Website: apple
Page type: customer-info-address
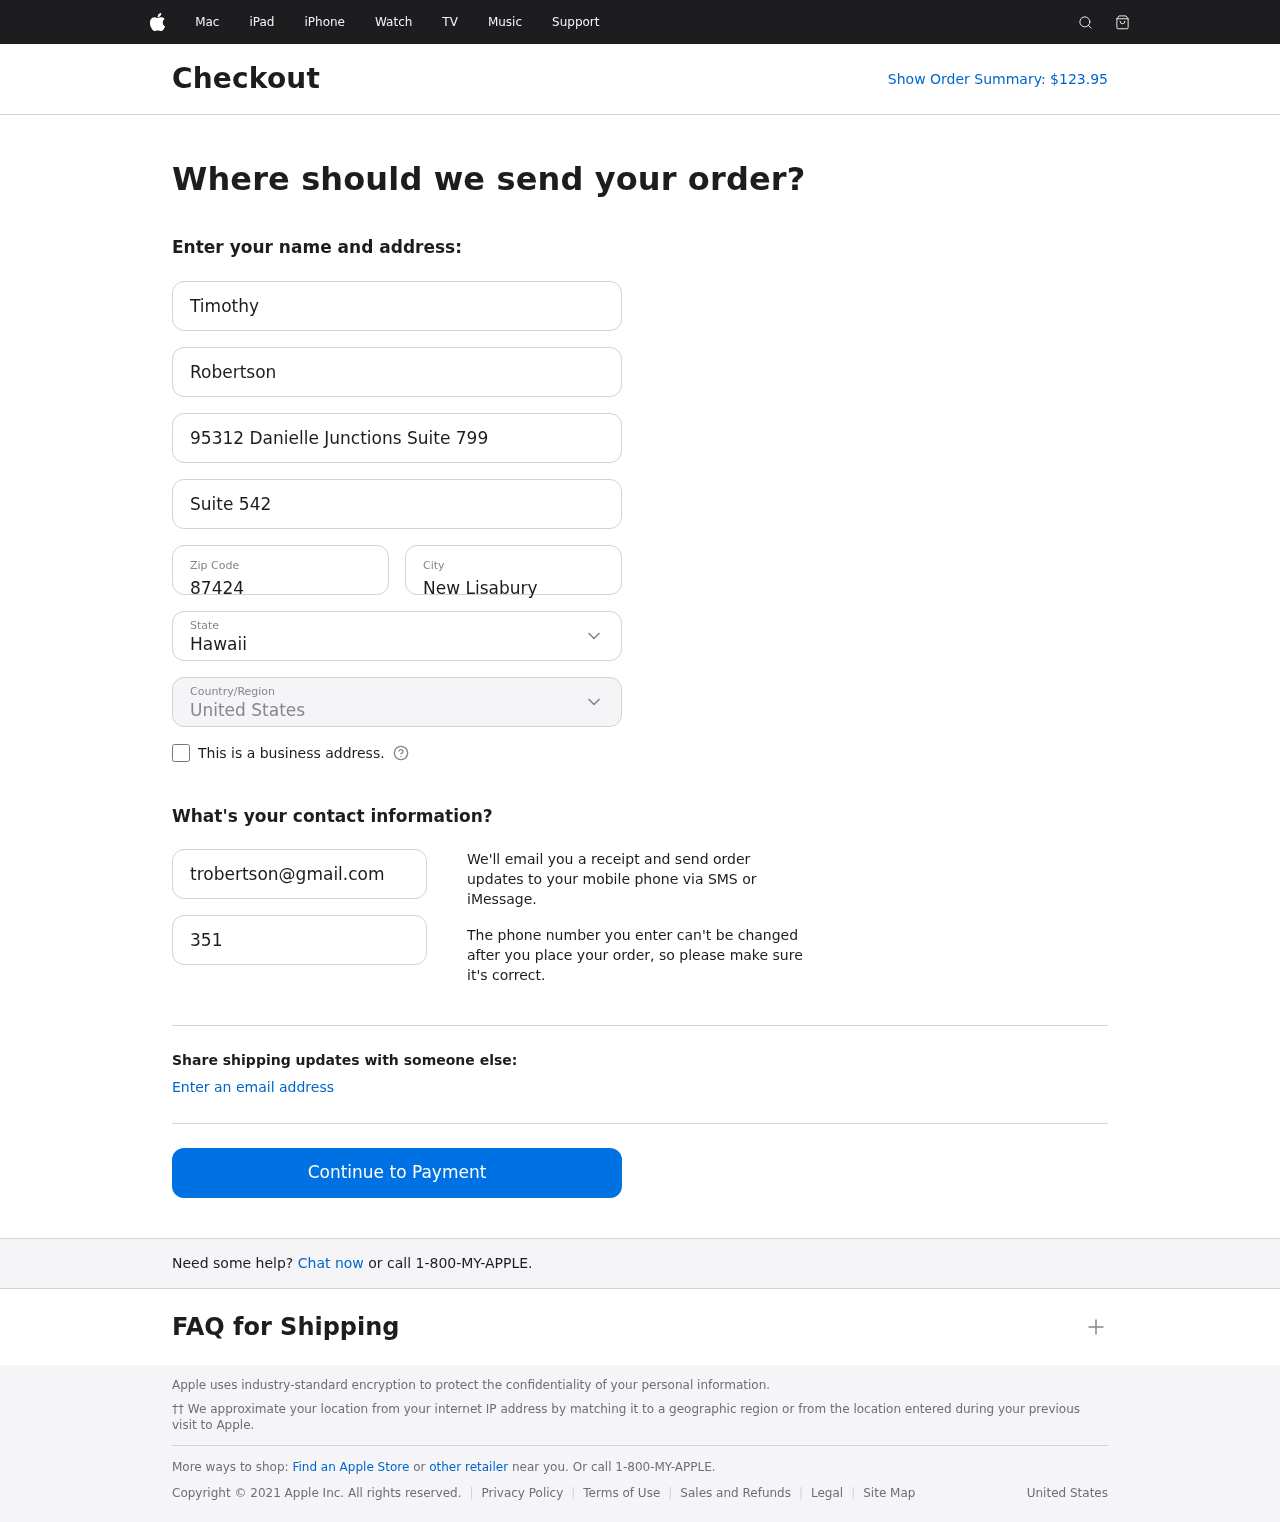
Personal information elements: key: PII_CITY
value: New Lisabury
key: PII_COUNTRY
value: United States
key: PII_EMAIL
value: trobertson@gmail.com
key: PII_FIRSTNAME
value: Timothy
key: PII_LASTNAME
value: Robertson
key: PII_PHONE
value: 3517194779
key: PII_POSTCODE
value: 87424
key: PII_STATE
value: Hawaii
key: PII_STREET
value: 95312 Danielle Junctions Suite 799
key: PII_STREET2
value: Suite 542
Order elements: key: ORDER_TOTAL
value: Show Order Summary: $123.95